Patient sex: M
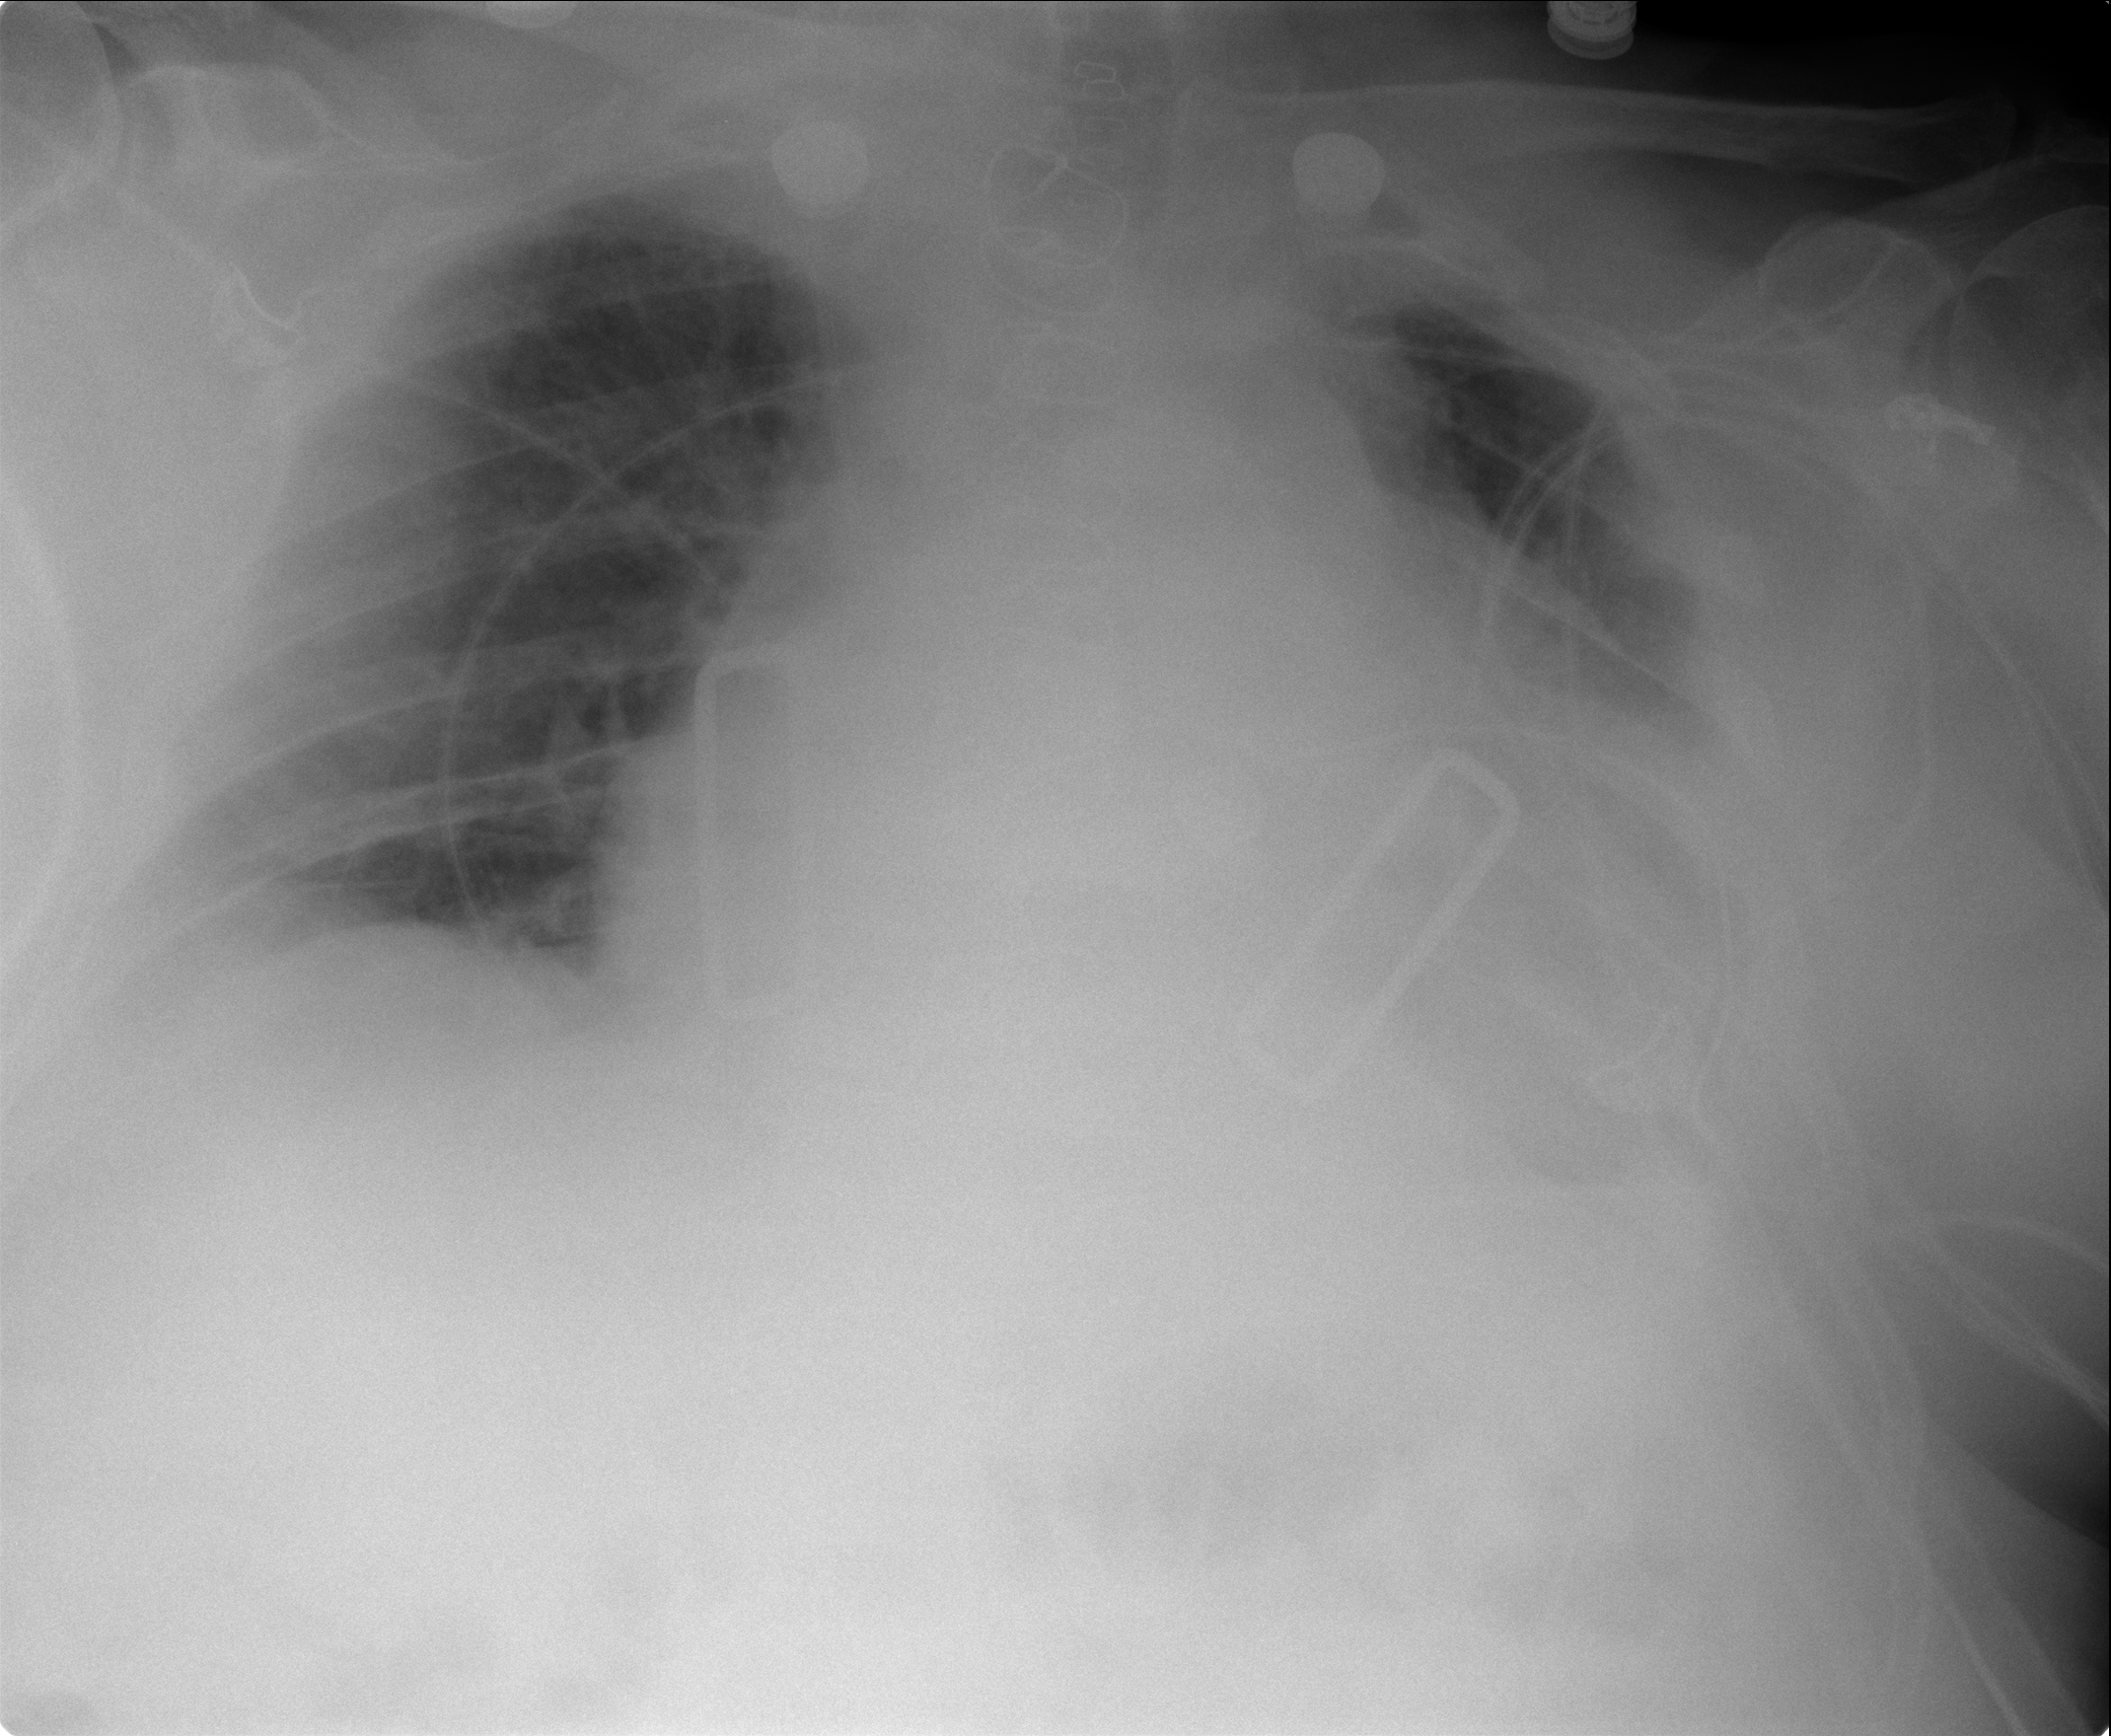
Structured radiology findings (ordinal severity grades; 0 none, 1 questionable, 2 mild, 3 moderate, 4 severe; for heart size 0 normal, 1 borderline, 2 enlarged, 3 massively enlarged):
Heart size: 3
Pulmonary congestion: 2
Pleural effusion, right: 2
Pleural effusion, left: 3
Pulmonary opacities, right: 0
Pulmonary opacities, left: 2
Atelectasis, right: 0
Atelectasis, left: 3